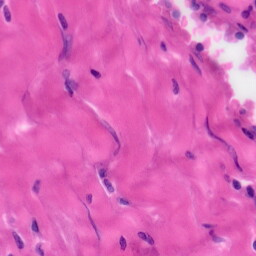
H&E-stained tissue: Tonsil